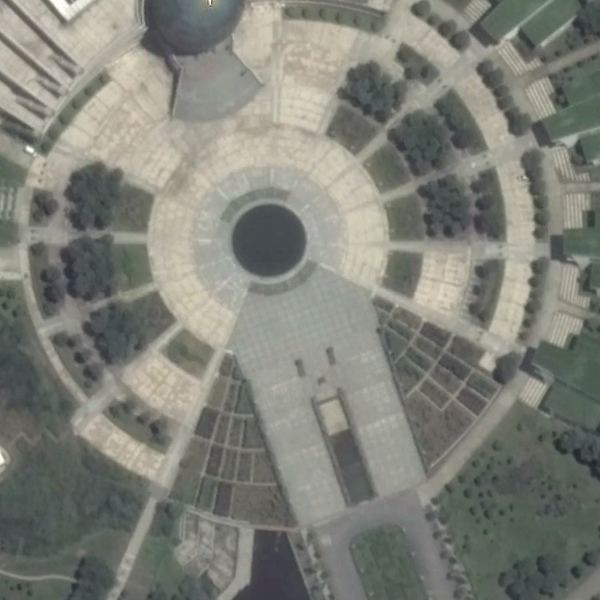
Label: Square